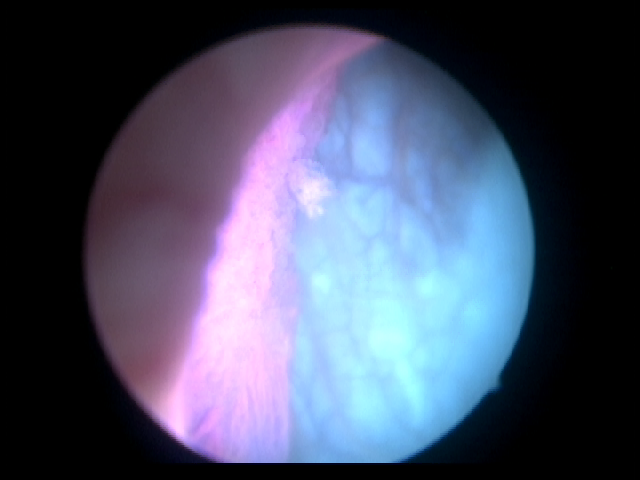
Modality: BLC
Class: Non-malignant
Subclass: Denuded
Lesion: L1
Morphology: Non-papillary
Bladder cancer association: No